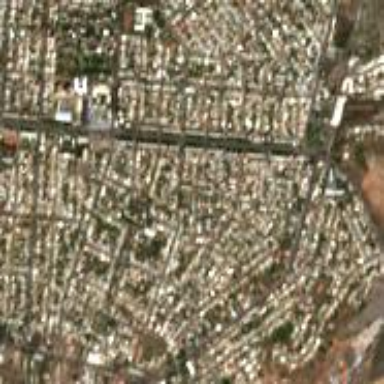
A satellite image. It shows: Residential neighbourhood.